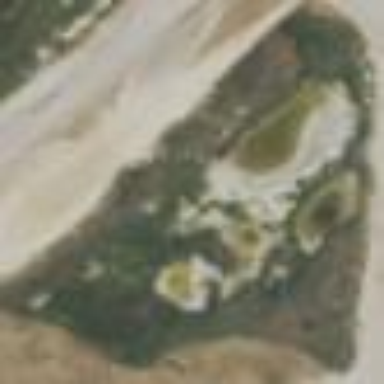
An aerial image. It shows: Marshy wetland area.